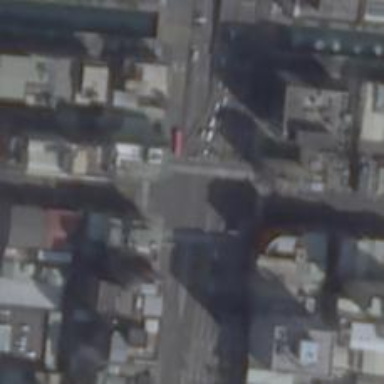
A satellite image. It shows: Marked crossing on the road.